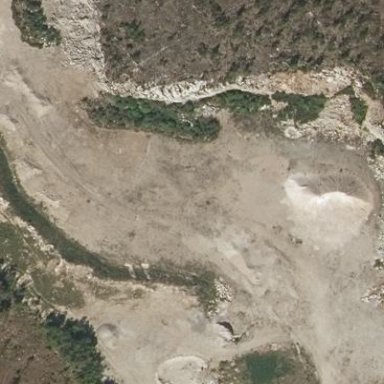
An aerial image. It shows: Quarry area.